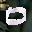
Label: 0